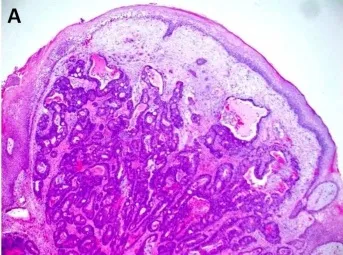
A) The tumor involved the dermis and subcutaneous tissue [hematoxylin-eosin (H&E), original magnification x40.
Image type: pathology (h&e)